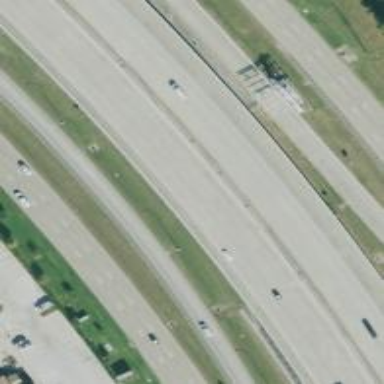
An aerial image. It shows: Motorway.